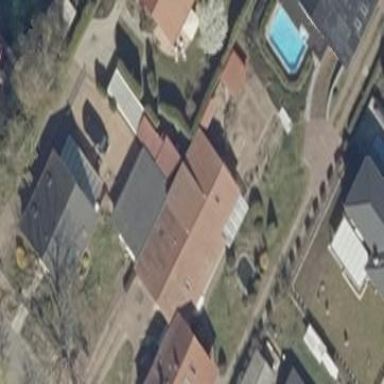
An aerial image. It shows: View of roof of building.